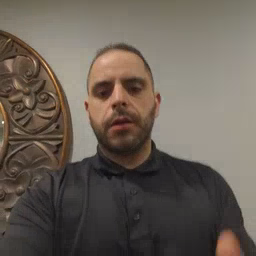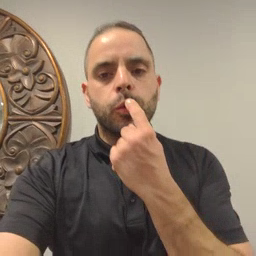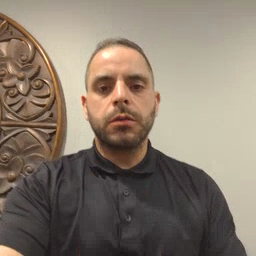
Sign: tooth